Interaction volume radius: 5 \u00c5
Interaction volume height: 10 \u00c5
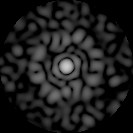
Disorder parameter: 0.8275